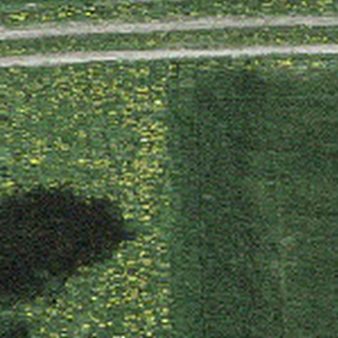
Label: other